Question: When I use 'navbar-toggler-right' in the 'ul' inside the 'navbar', all the stuff goes a little bit outside of the 'navbar', and I don't know how to resolve this.

Here's my code:
'''
<nav class="navbar navbar-toggleable-md navbar-light bg-faded" id="nav-main">
<button class="navbar-toggler navbar-toggler-right" type="button" data-toggle="collapse" data-target="#navbarSupportedContent" aria-controls="navbarSupportedContent" aria-expanded="false" aria-label="Toggle navigation">
<span class="navbar-toggler-icon"></span>
</button>
<a class="navbar-brand" href="#">
<img src="images/logo-menu-2.png" alt="Motiva Mente">
</a>
<div class="collapse navbar-collapse" id="navbarSupportedContent">
<ul class="navbar-nav mr-auto navbar-toggler-right">
<li class="nav-item dropdown">
<a class="nav-link dropdown-toggle" href="#" id="navbarDropdownMenuLink" data-toggle="dropdown" aria-haspopup="true" aria-expanded="false">CATEGORIAS</a>
<div class="dropdown-menu" aria-labelledby="navbarDropdownMenuLink">
<a class="dropdown-item" href="#">MUSCULACAO</a>
<a class="dropdown-item" href="#">AEROBICO<a>
<a class="dropdown-item" href="#">FUNCIONAL</a>
<a class="dropdown-item" href="#">FISIOLOGIA</a>
<a class="dropdown-item" href="#">BIOMECANICA</a>
</div>
</li>
<li class="nav-item">
<a class="nav-link" href="#">NOTICIAS</a>
</li>
<li class="nav-item">
<a class="nav-link" href="#">SOBRE</a>
</li>
<li class="nav-item">
<a class="nav-link" href="#">CONTATO</a>
</li>
<li>
<form class="form-inline my-2 my-lg-0">
<input class="form-control mr-sm-2" type="text" placeholder="Search">
<button id="botao-search" class="btn btn-outline-success my-2 my-sm-0" type="submit"><i class="fa fa-search" aria-hidden="true"></i></button>
</form>
</li>
</ul>
</div>
</nav>
'''
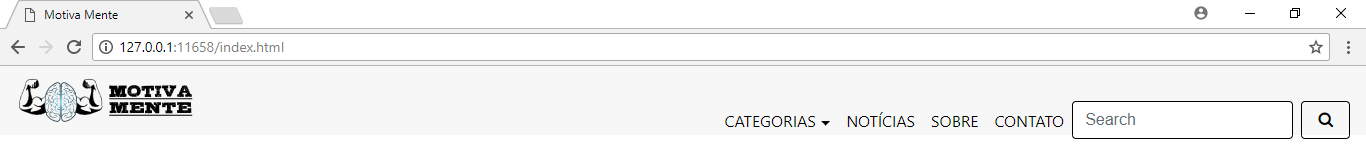
Answer: An alternative that will yield your desired result, is to remove the 'navbar-toggle-right' and replace it with the 'ml-auto' class. Additionally, you would want to have your form element separated from your unordered-list element.
You can see how it functions in this <URL> I created with your code.
The mark up would look like this.
'''
<nav class="navbar navbar-toggleable-md navbar-light bg-faded" id="nav-main">
<button class="navbar-toggler navbar-toggler-right" type="button" data-toggle="collapse" data-target="#navbarSupportedContent" aria-controls="navbarSupportedContent" aria-expanded="false" aria-label="Toggle navigation">
<span class="navbar-toggler-icon"></span>
</button>
<a class="navbar-brand" href="#">
<img src="http://via.placeholder.com/150x80" alt="Motiva Mente">
</a>
<div class="collapse navbar-collapse " id="navbarSupportedContent">
<ul class="navbar-nav ml-auto">
<li class="nav-item dropdown">
<a class="nav-link dropdown-toggle" href="#" id="navbarDropdownMenuLink" data-toggle="dropdown" aria-haspopup="true" aria-expanded="false">CATEGORIAS</a>
<div class="dropdown-menu" aria-labelledby="navbarDropdownMenuLink">
<a class="dropdown-item" href="#">MUSCULACAO</a>
<a class="dropdown-item" href="#">AEROBICO</a>
<a class="dropdown-item" href="#">FUNCIONAL</a>
<a class="dropdown-item" href="#">FISIOLOGIA</a>
<a class="dropdown-item" href="#">BIOMECANICA</a>
</div>
</li>
<li class="nav-item">
<a class="nav-link" href="#">NOTICIAS</a>
</li>
<li class="nav-item">
<a class="nav-link" href="#">SOBRE</a>
</li>
<li class="nav-item">
<a class="nav-link" href="#">CONTATO</a>
</li>
</ul>
<form class="form-inline my-2 my-lg-0">
<input class="form-control mr-sm-2" type="text" placeholder="Search">
<button id="botao-search" class="btn btn-outline-success my-2 my-sm-0" type="submit"><i class="fa fa-search" aria-hidden="true"></i></button>
</form>
</div>
</nav>
'''